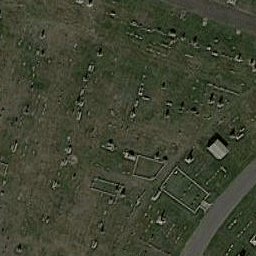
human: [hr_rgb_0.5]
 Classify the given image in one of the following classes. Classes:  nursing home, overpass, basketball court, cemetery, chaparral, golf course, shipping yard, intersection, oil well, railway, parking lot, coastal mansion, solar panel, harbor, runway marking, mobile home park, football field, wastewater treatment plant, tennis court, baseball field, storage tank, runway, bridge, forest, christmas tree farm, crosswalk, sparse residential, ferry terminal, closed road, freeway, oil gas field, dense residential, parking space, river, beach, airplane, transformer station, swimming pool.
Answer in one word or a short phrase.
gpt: cemetery